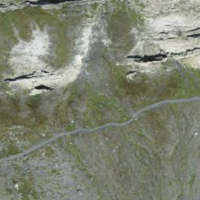
EUNIS habitat code: 48
Species observed at this site:
Motacilla cinerea
Oenanthe oenanthe
Gypaetus barbatus
Linaria cannabina
Anthus spinoletta
Troglodytes troglodytes
Prunella modularis
Montifringilla nivalis
Prunella collaris
Lagopus muta
Saxicola rubetra
Aquila chrysaetos
Phoenicurus ochruros
Certhia familiaris
Cinclus cinclus
Falco tinnunculus
Pyrrhocorax graculus
Corvus corax
Motacilla alba
Periparus ater